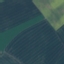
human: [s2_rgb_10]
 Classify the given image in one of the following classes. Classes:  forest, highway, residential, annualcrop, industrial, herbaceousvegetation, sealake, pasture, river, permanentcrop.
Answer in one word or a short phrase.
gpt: AnnualCrop